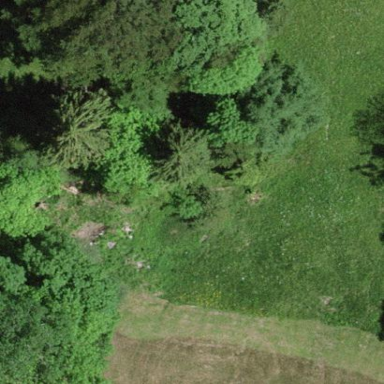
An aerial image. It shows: Forest area.